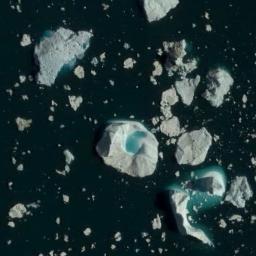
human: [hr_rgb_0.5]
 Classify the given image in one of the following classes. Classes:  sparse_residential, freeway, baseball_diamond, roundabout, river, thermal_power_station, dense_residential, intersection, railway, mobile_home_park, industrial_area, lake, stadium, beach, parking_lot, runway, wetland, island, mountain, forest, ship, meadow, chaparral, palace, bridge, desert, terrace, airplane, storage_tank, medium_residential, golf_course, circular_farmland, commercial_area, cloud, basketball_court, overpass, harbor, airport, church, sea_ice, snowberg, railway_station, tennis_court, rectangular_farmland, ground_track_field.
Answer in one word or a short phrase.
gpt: sea_ice